Question: I'm using Jupyter to learn machine learning.
I would like to know how to count the features percentage (Style, Typo, Layout percentage) when only the "Like" column is 1?

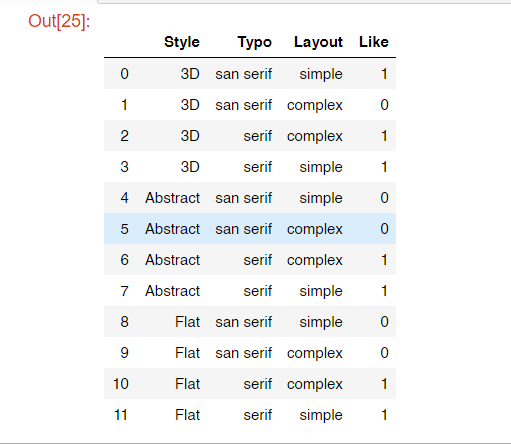
Answer: I'm assuming you want to find the percentage of each unique value for each column when Like == 1. If that's the case, you can do:
'''
df[df['Like'] == 1]['Style'].value_counts(normalize=True) * 100
df[df['Like'] == 1]['Typo'].value_counts(normalize=True) * 100
df[df['Like'] == 1]['Layout'].value_counts(normalize=True) * 100
'''